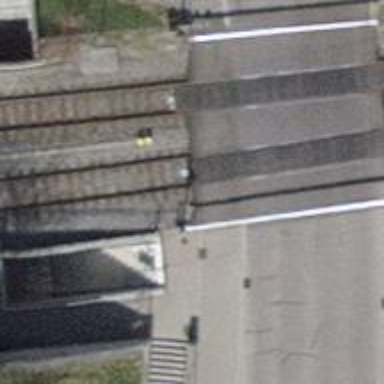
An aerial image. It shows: Crossing for the railway.